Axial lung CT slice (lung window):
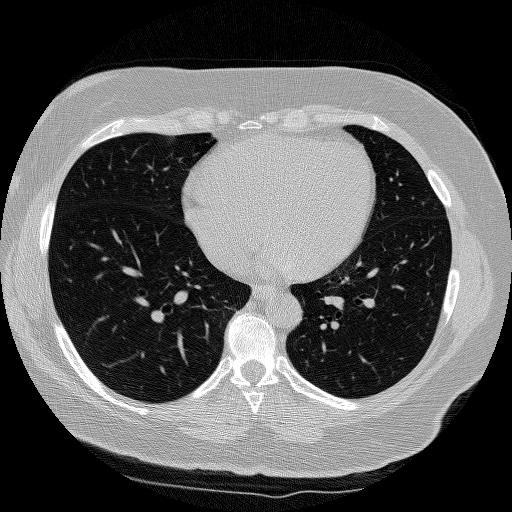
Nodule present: no